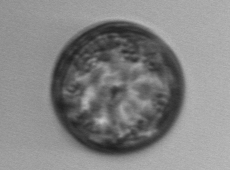
Label: Coscinodiscus